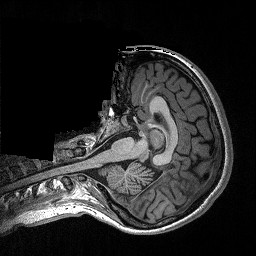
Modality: T1w
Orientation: axial
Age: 32
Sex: female